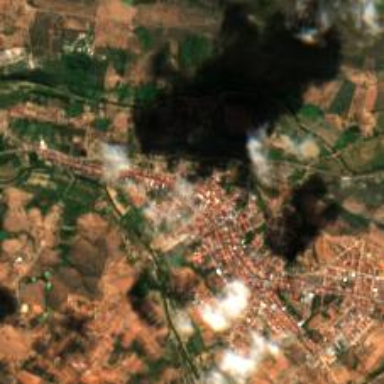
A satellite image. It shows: Town.